Aerial crown-view tile of a tropical tree (Barro Colorado Island, Panama), acquired 20250512:
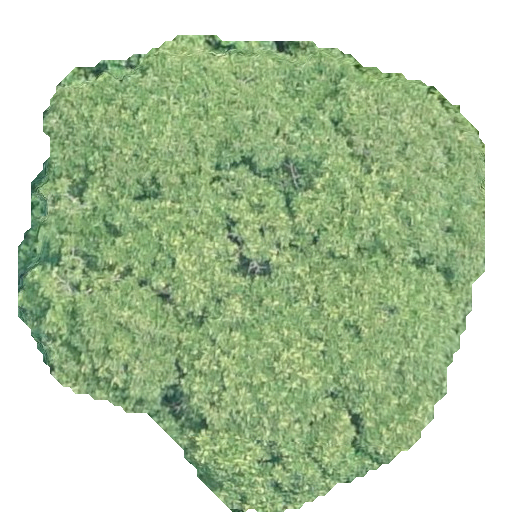
Species: Dipteryx oleifera
GBIF accepted scientific name: Dipteryx oleifera
Crown area: 246.663 m²